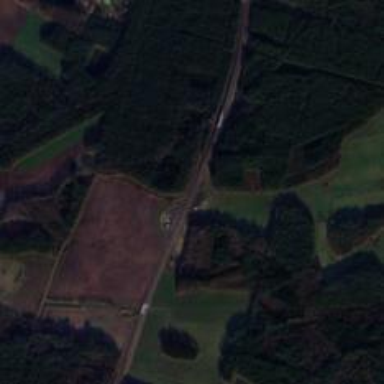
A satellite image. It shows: Motorway junction.